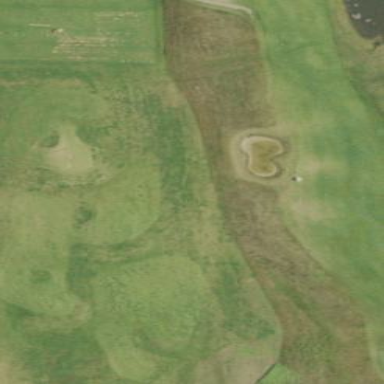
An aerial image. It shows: Rough golf area surrounded by grassland.